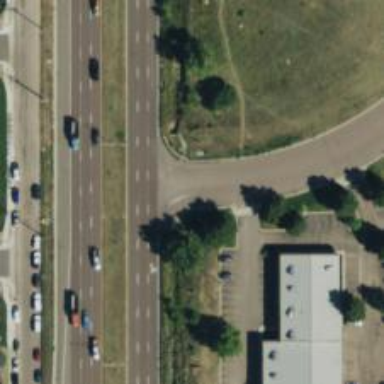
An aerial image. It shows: Trunk link highway with asphalt surface.